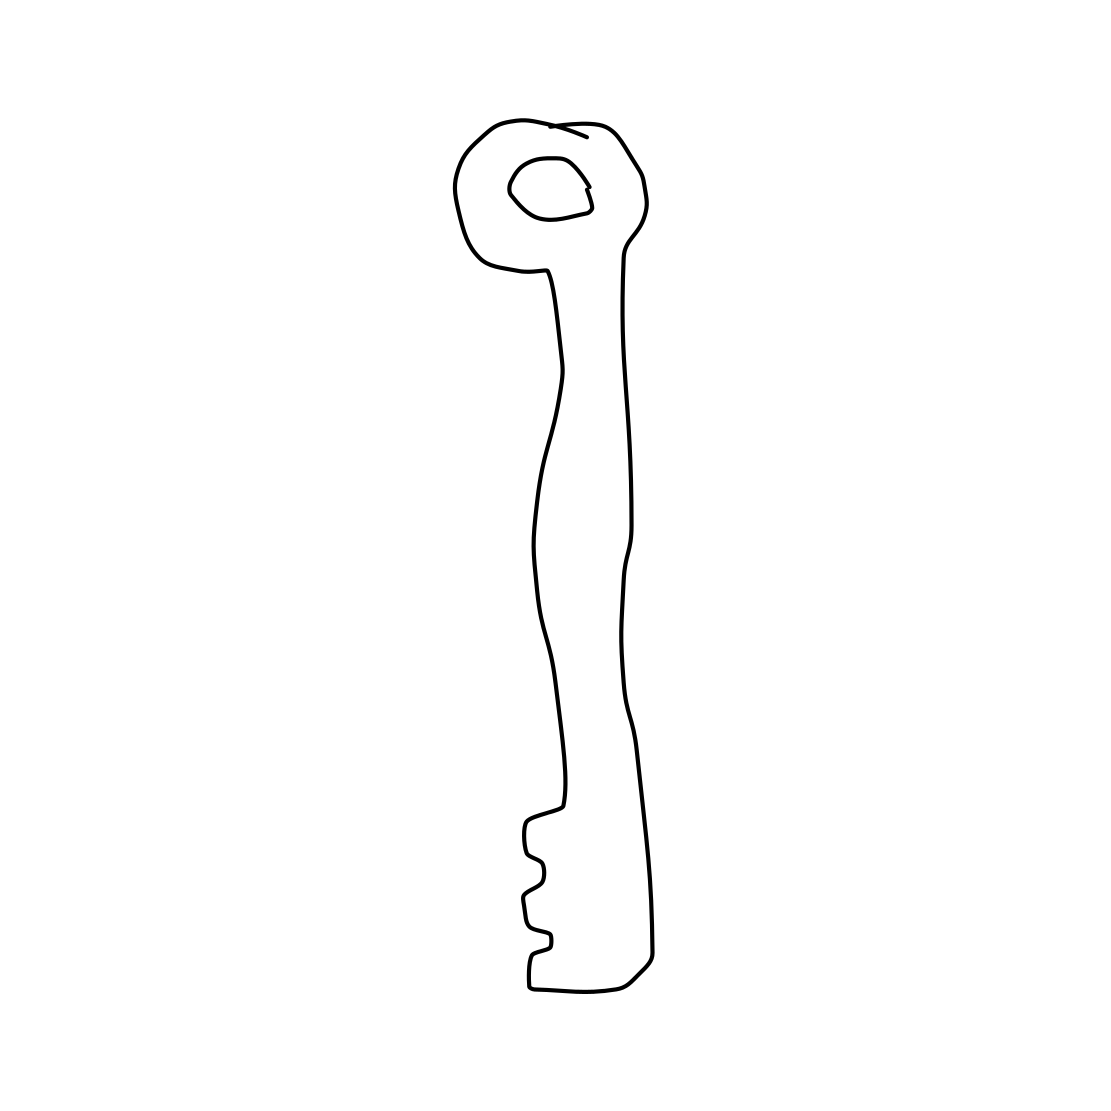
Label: key